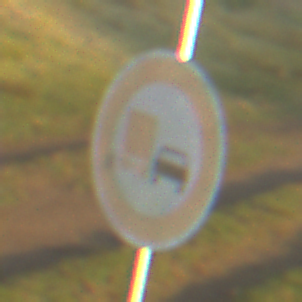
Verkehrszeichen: UeberholverbotKraftfahrzeuge
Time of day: SunriseSunset
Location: Outdoor (Nature)
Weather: Clear
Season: NotSpecified
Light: Natural